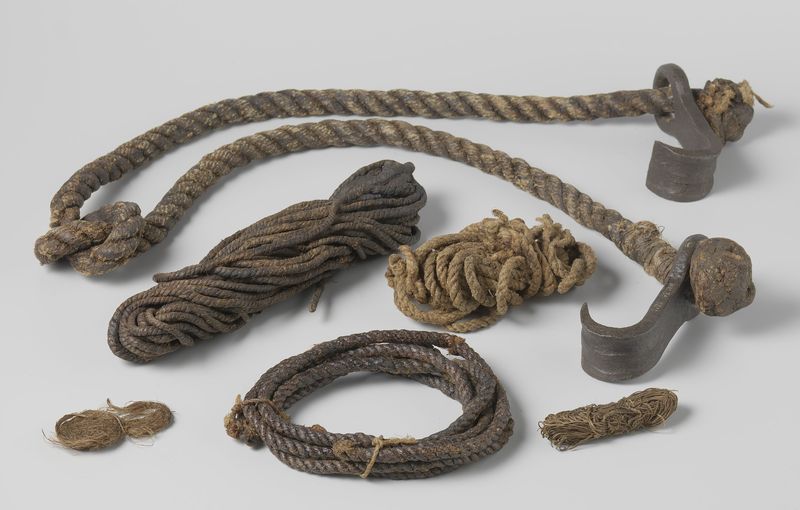
Titel: Schiemansgaren, ongeteerd
Standort: Amsterdam
Institution: Rijksmuseum
Schlagwörter: noeud, fil, metal, corde, noeuds, cordes, objet, objets